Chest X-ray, PA view. Patient: 63 years old, sex M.
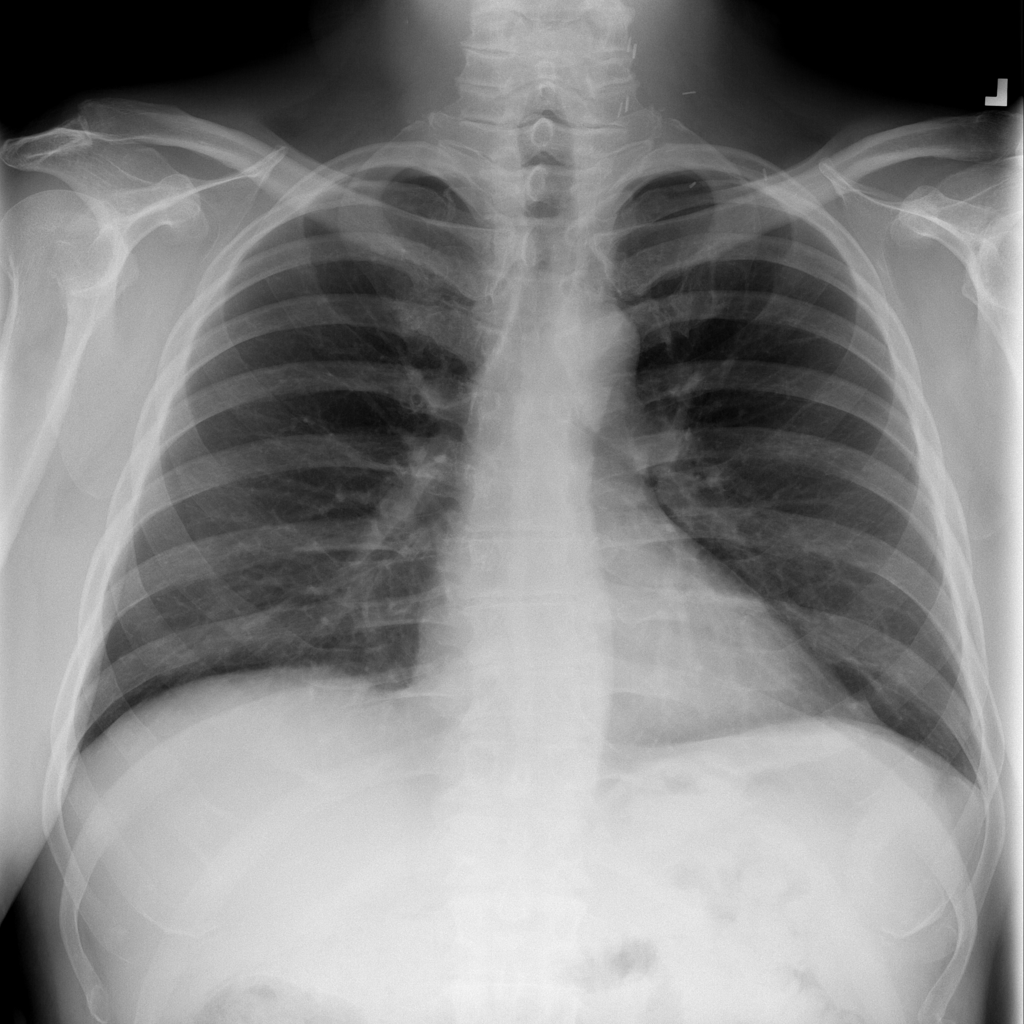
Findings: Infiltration